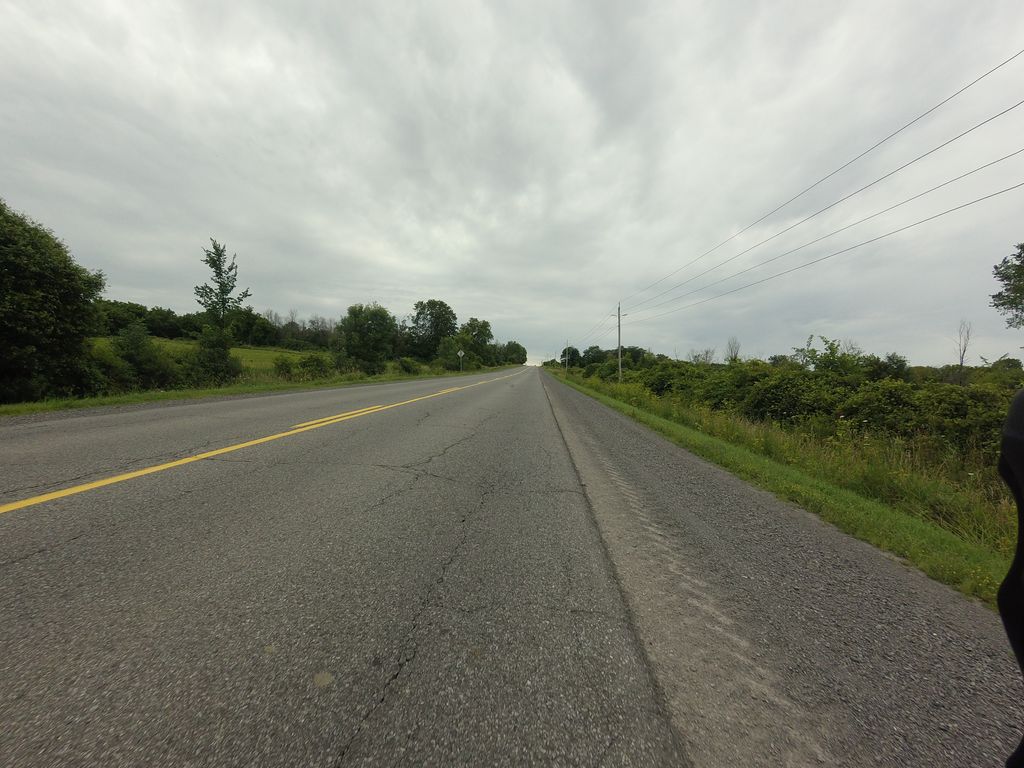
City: ottawa-gatineau